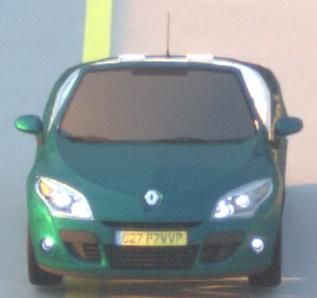
Make: Renault
Model: Mégane Coupé-Cabriolet 1.6 16V 110
Detailed model: Mégane (III) Coupé-Cabriolet
Model produced from: 2010/06
Model produced until: 2013/03
Doors: 2
Color: blue
Road condition: dry road
Daytime: sunrise or sunset
Contrast: medium contrast